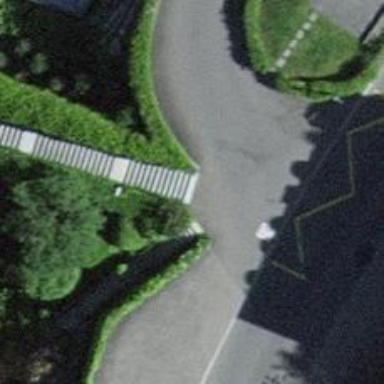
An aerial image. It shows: Set of steps on the road.